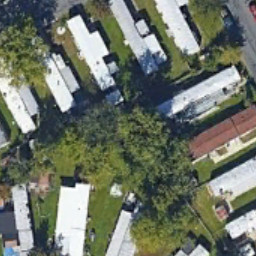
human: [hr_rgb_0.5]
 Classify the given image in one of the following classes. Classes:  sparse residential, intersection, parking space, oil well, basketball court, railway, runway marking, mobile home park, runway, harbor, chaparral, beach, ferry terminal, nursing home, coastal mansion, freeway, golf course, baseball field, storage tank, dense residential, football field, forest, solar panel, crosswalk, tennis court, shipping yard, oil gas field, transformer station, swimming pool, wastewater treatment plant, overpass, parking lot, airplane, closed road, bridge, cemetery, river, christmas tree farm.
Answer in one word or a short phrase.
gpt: mobile home park